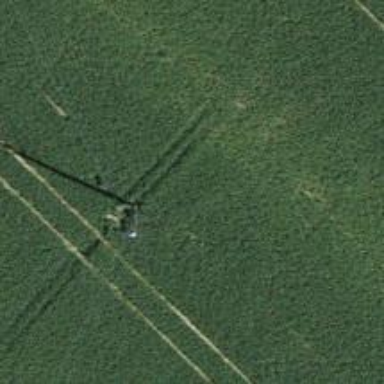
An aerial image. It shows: Power pole.